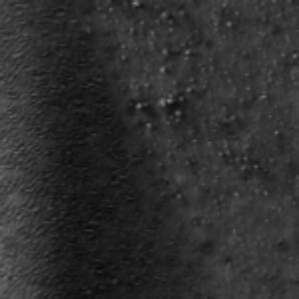
Label: frost